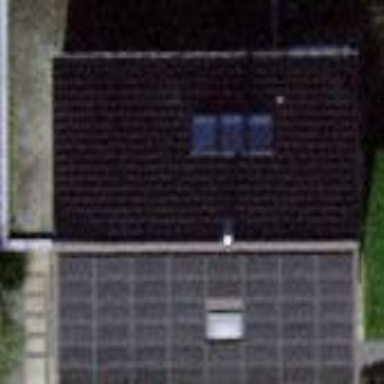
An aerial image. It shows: Gabled roof house.